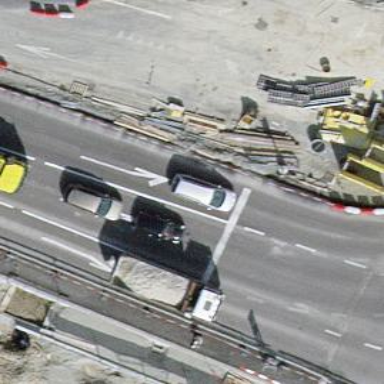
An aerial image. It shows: Road with traffic signals for signaling.